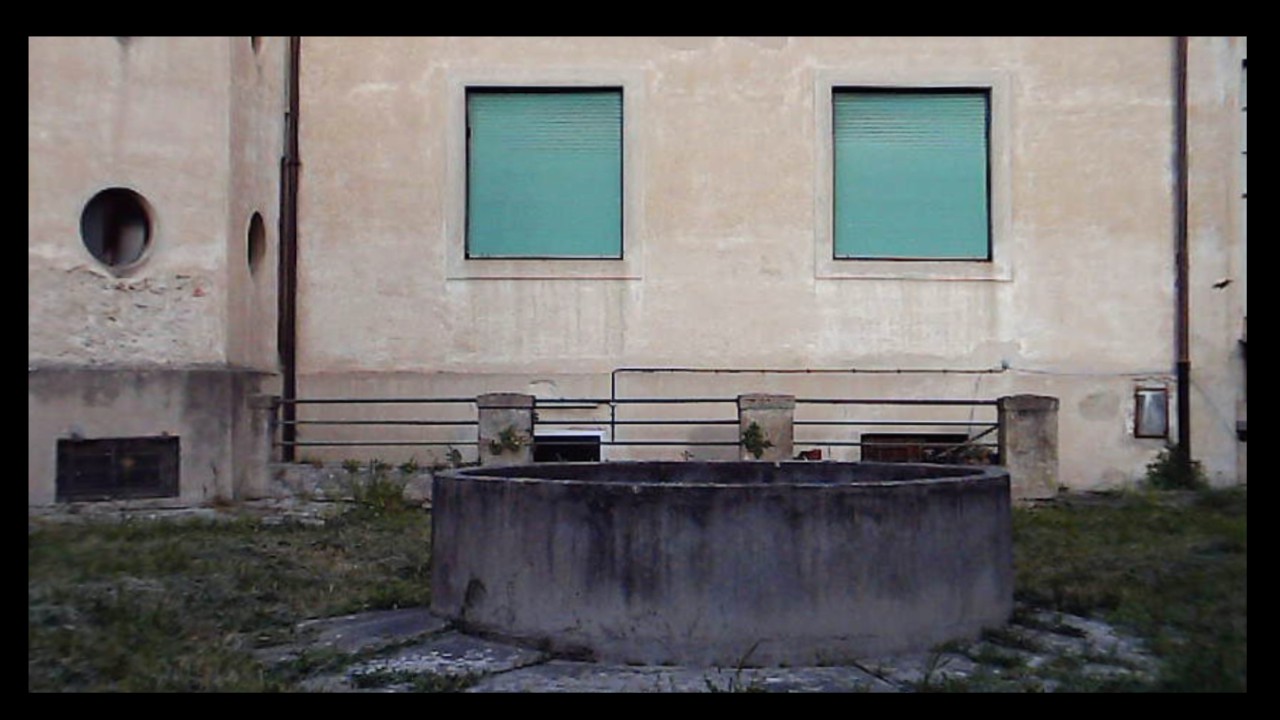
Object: DarwinFPV cineape20